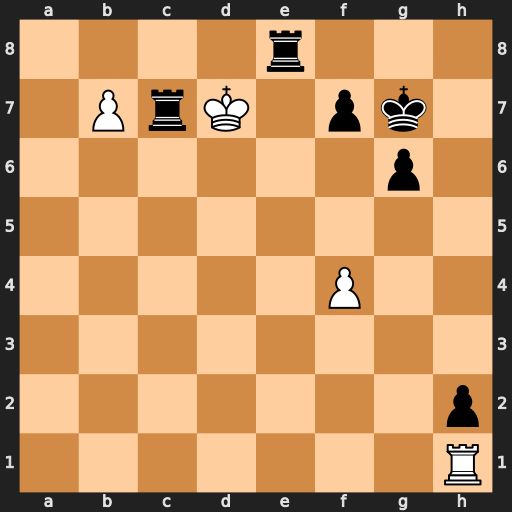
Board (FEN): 4r3/1PrK1pk1/6p1/8/5P2/8/7p/7R
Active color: w
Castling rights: -
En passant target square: -
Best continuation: Kxc7 Kf6 Rxh2